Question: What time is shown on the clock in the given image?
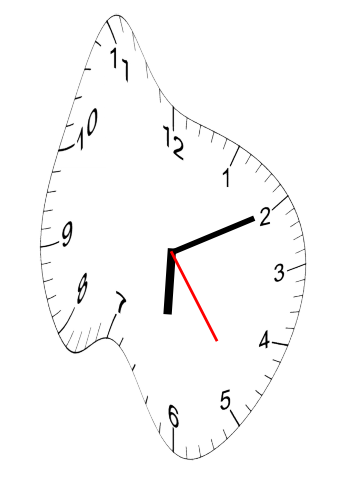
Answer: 06:10:24